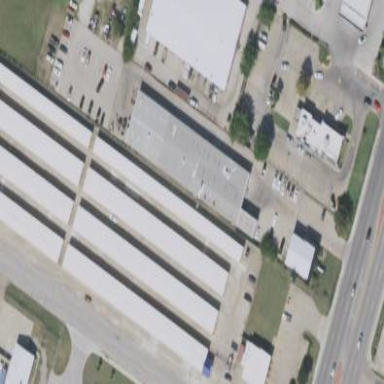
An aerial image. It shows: Warehouse building.